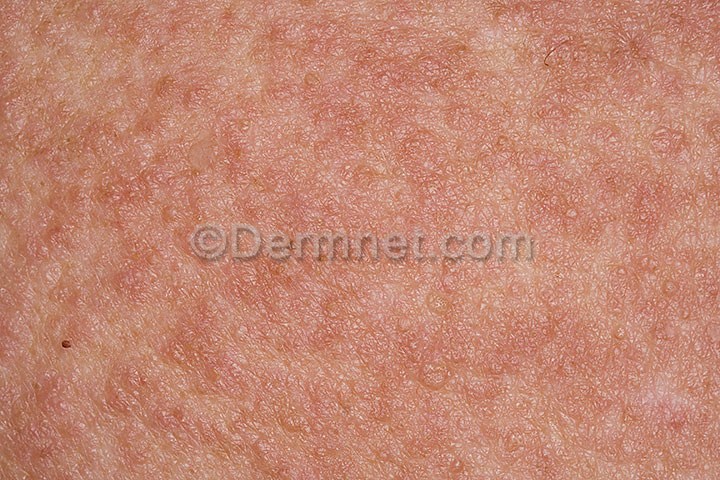
Disease: Atopic Dermatitis Photos